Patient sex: M
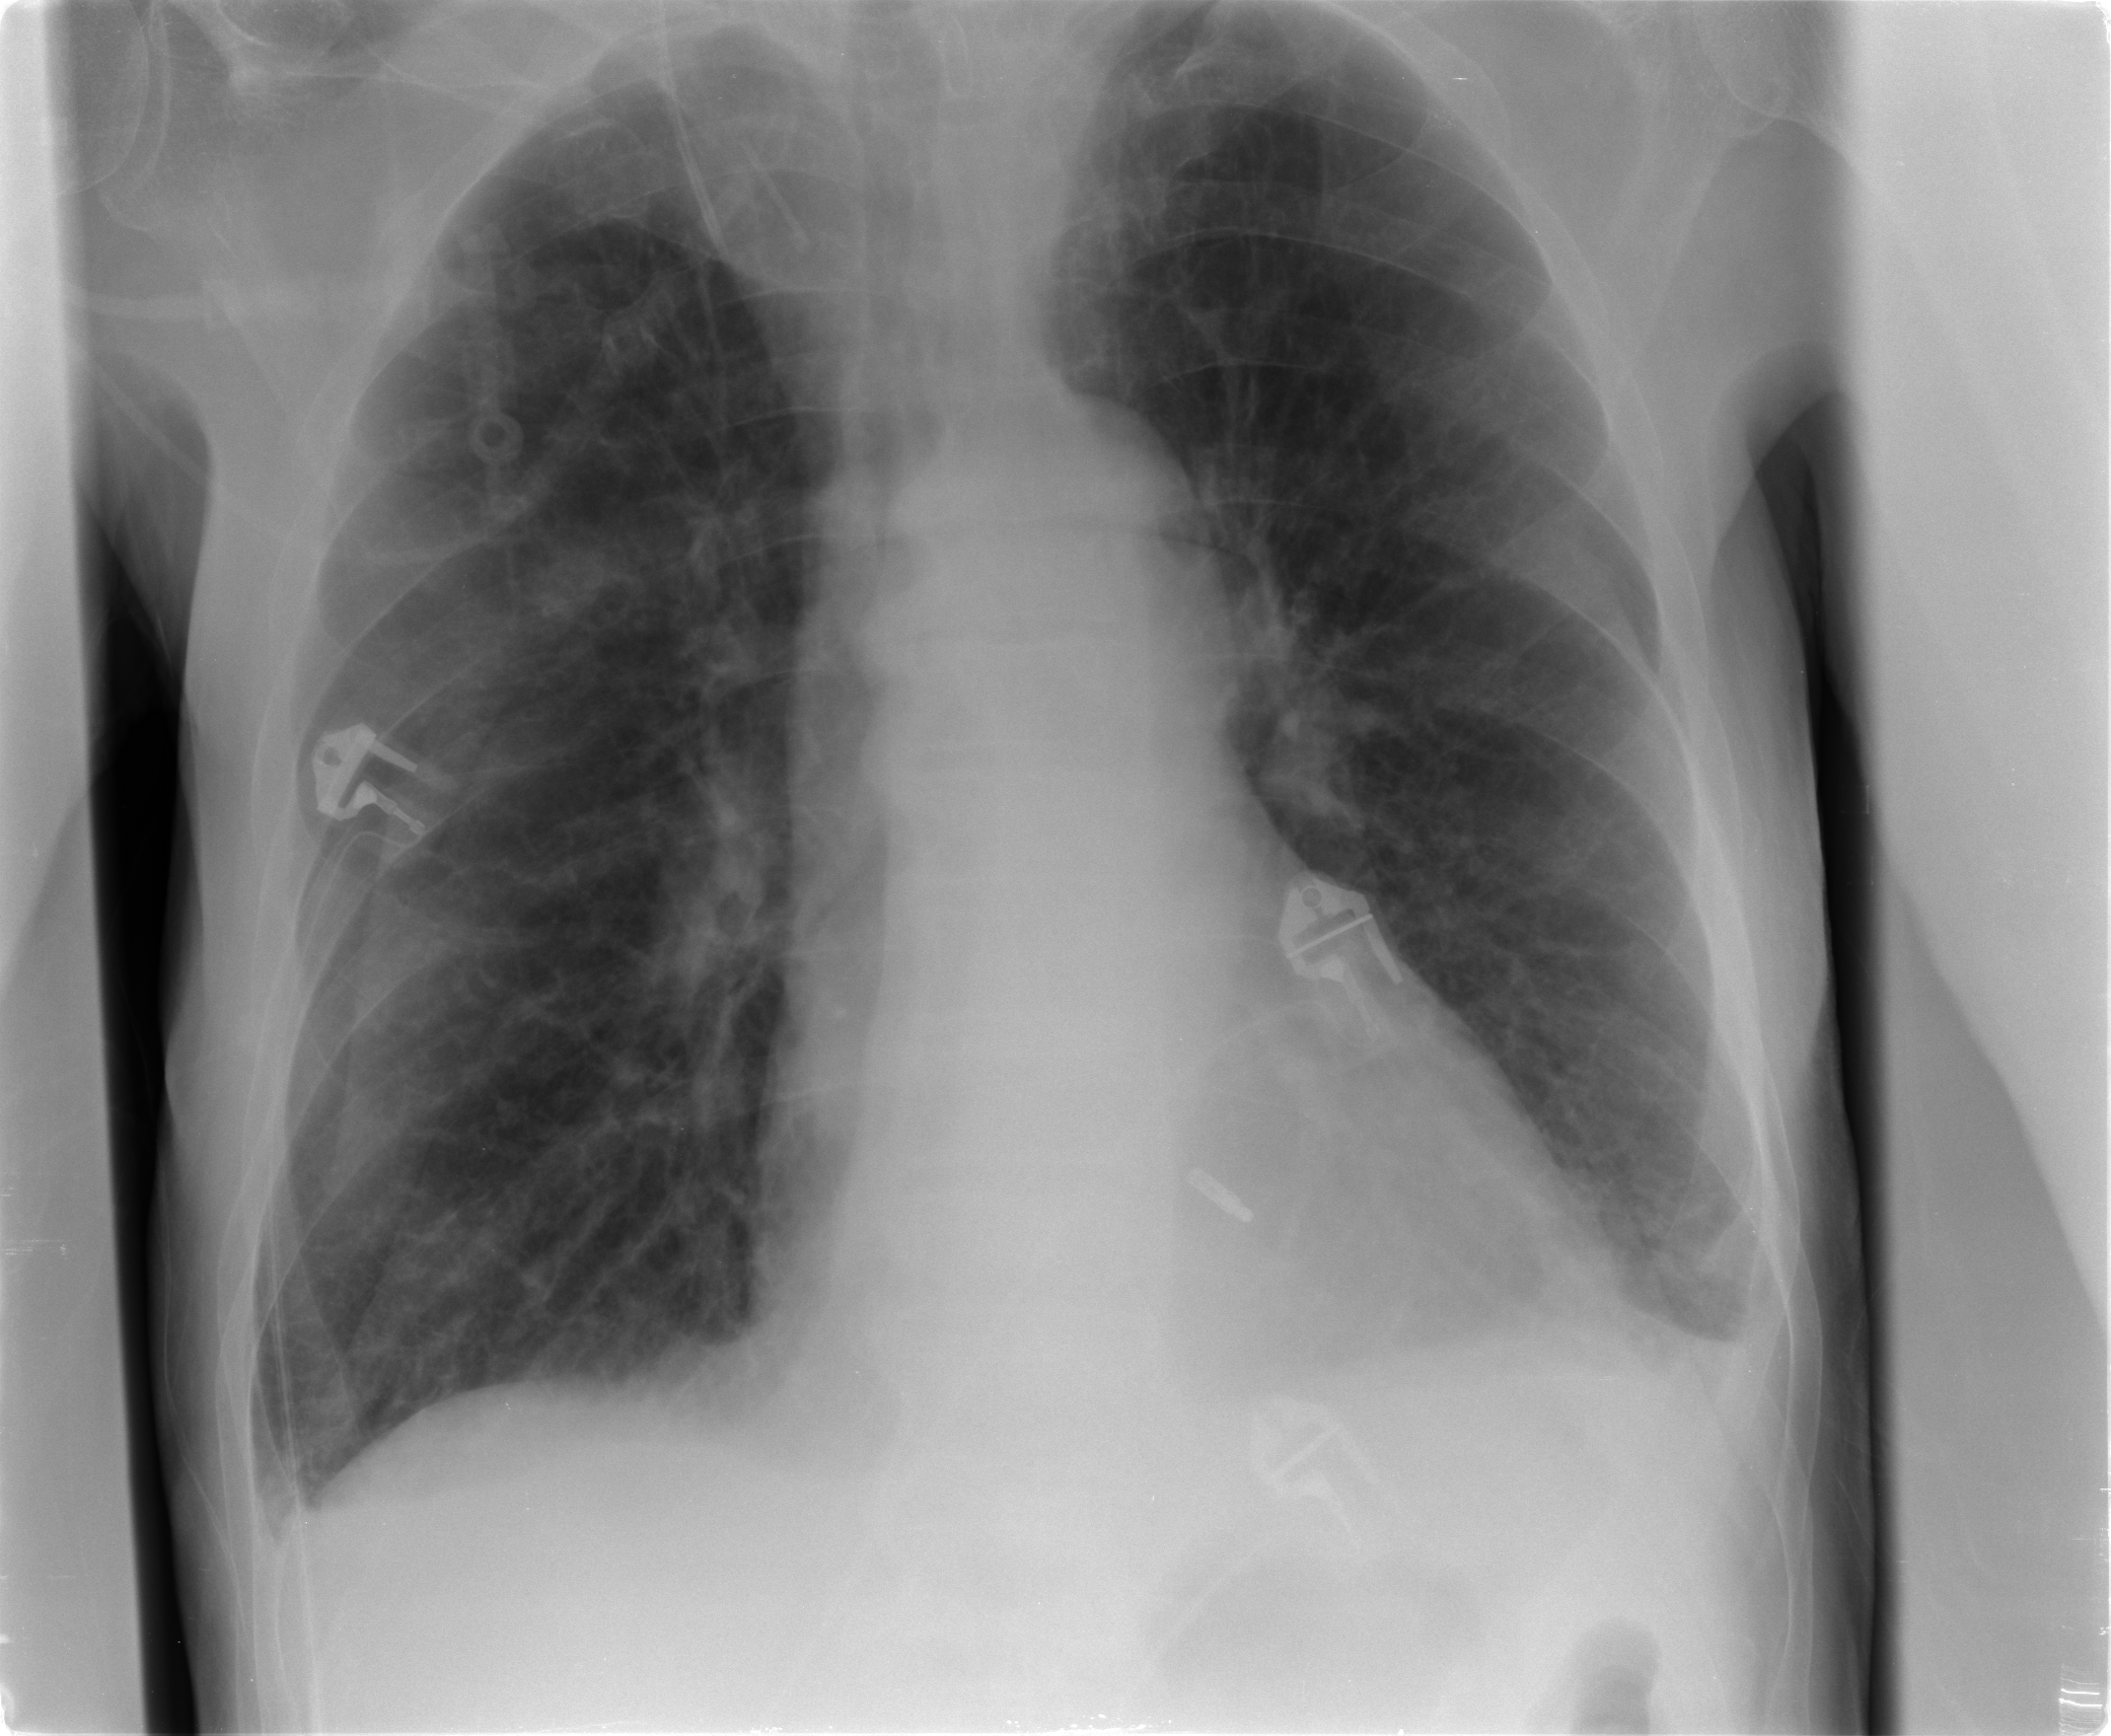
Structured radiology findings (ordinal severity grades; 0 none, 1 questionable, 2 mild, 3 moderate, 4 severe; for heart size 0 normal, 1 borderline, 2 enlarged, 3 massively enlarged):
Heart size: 1
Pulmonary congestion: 2
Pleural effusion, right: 1
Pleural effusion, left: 1
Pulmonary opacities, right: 0
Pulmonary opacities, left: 0
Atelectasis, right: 1
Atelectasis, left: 1